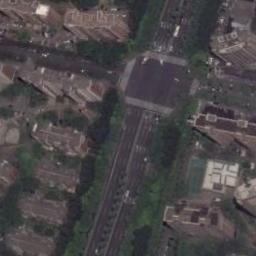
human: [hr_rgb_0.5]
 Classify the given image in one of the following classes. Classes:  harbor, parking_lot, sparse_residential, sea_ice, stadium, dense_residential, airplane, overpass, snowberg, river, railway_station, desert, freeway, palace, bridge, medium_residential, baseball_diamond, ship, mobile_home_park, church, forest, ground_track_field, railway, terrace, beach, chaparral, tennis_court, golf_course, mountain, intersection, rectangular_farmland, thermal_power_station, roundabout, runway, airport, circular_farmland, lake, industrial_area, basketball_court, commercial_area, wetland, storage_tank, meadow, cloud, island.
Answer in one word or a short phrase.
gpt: intersection